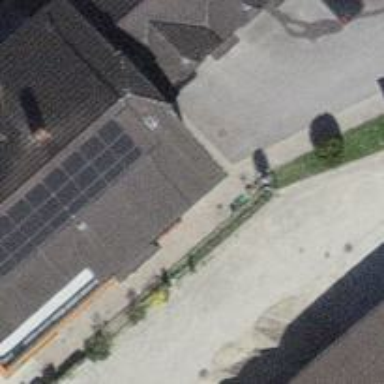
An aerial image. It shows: Solar power generator.